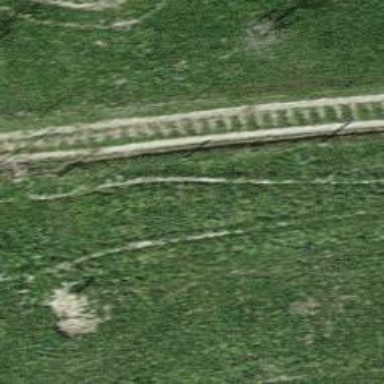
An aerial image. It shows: Track road with grade4 tracktype.